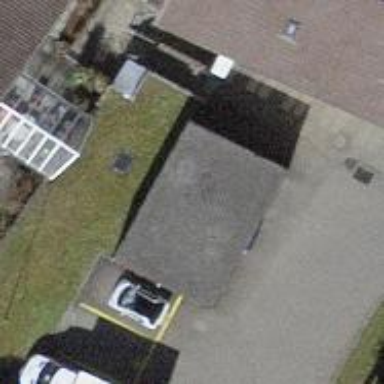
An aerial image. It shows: Garage.